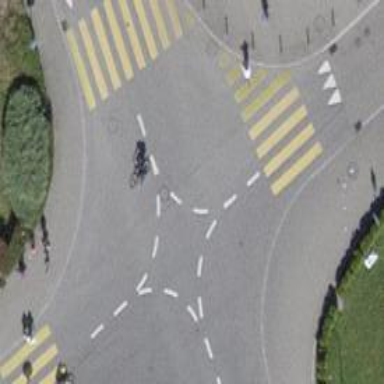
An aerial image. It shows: Table-style traffic calming feature.